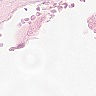
Metastatic tissue present: no